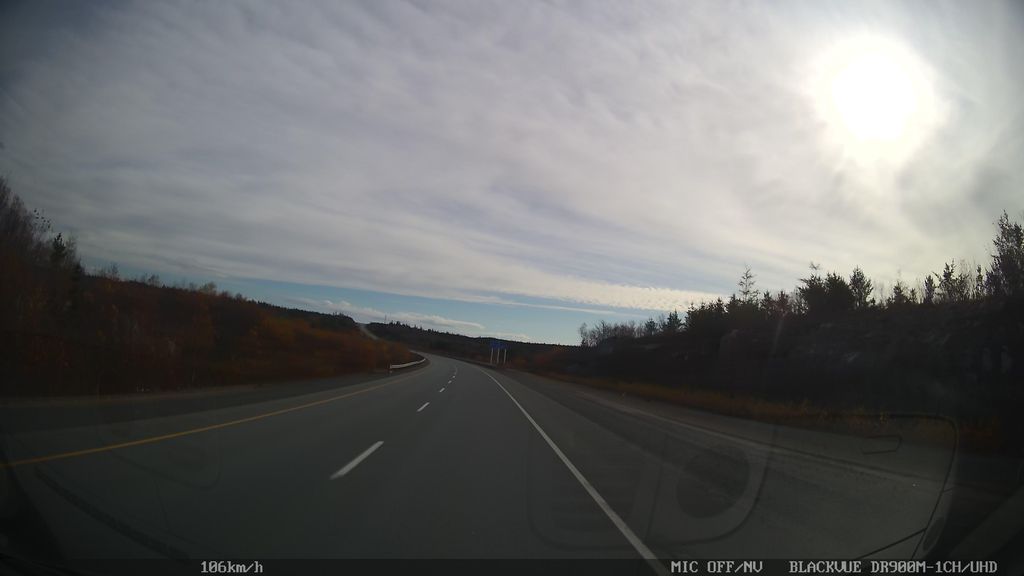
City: halifax